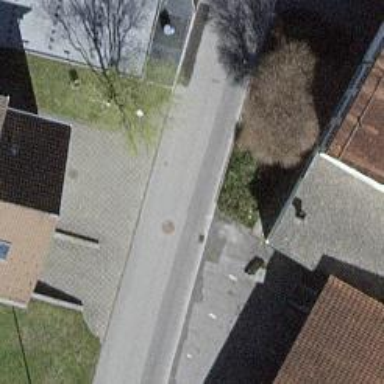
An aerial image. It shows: Paved residential road.